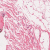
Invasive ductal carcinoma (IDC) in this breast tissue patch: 0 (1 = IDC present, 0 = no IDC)